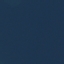
Land use / land cover class: SeaLake